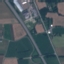
Label: Highway